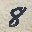
Label: 8